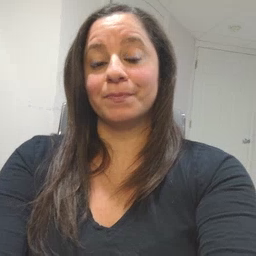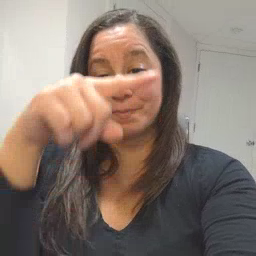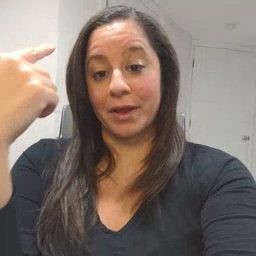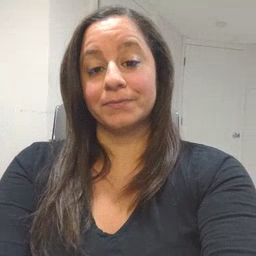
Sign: black